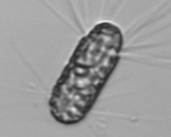
Label: Corethron_hystrix